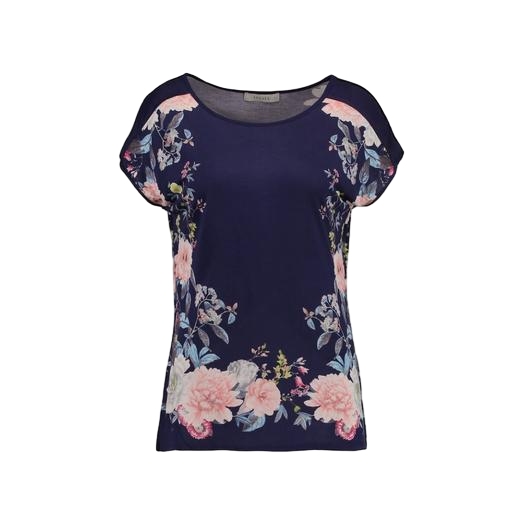
blue printed contrast t-shirt only macy, multicolor floral-print t-shirt only macy, blue plus size printed t-shirt only macy, white background